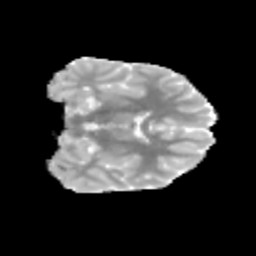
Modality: MD
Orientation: coronal
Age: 13
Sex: male
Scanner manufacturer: siemens
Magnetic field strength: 3 T
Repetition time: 3.8 s
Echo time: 0.07 s